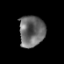
Tissue: prostate
Cell type: T cells
Senescence score: 0.3616
Nuclear area (px): 784
Mean DAPI intensity: 105.634